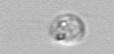
Label: Amoeba